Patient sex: F
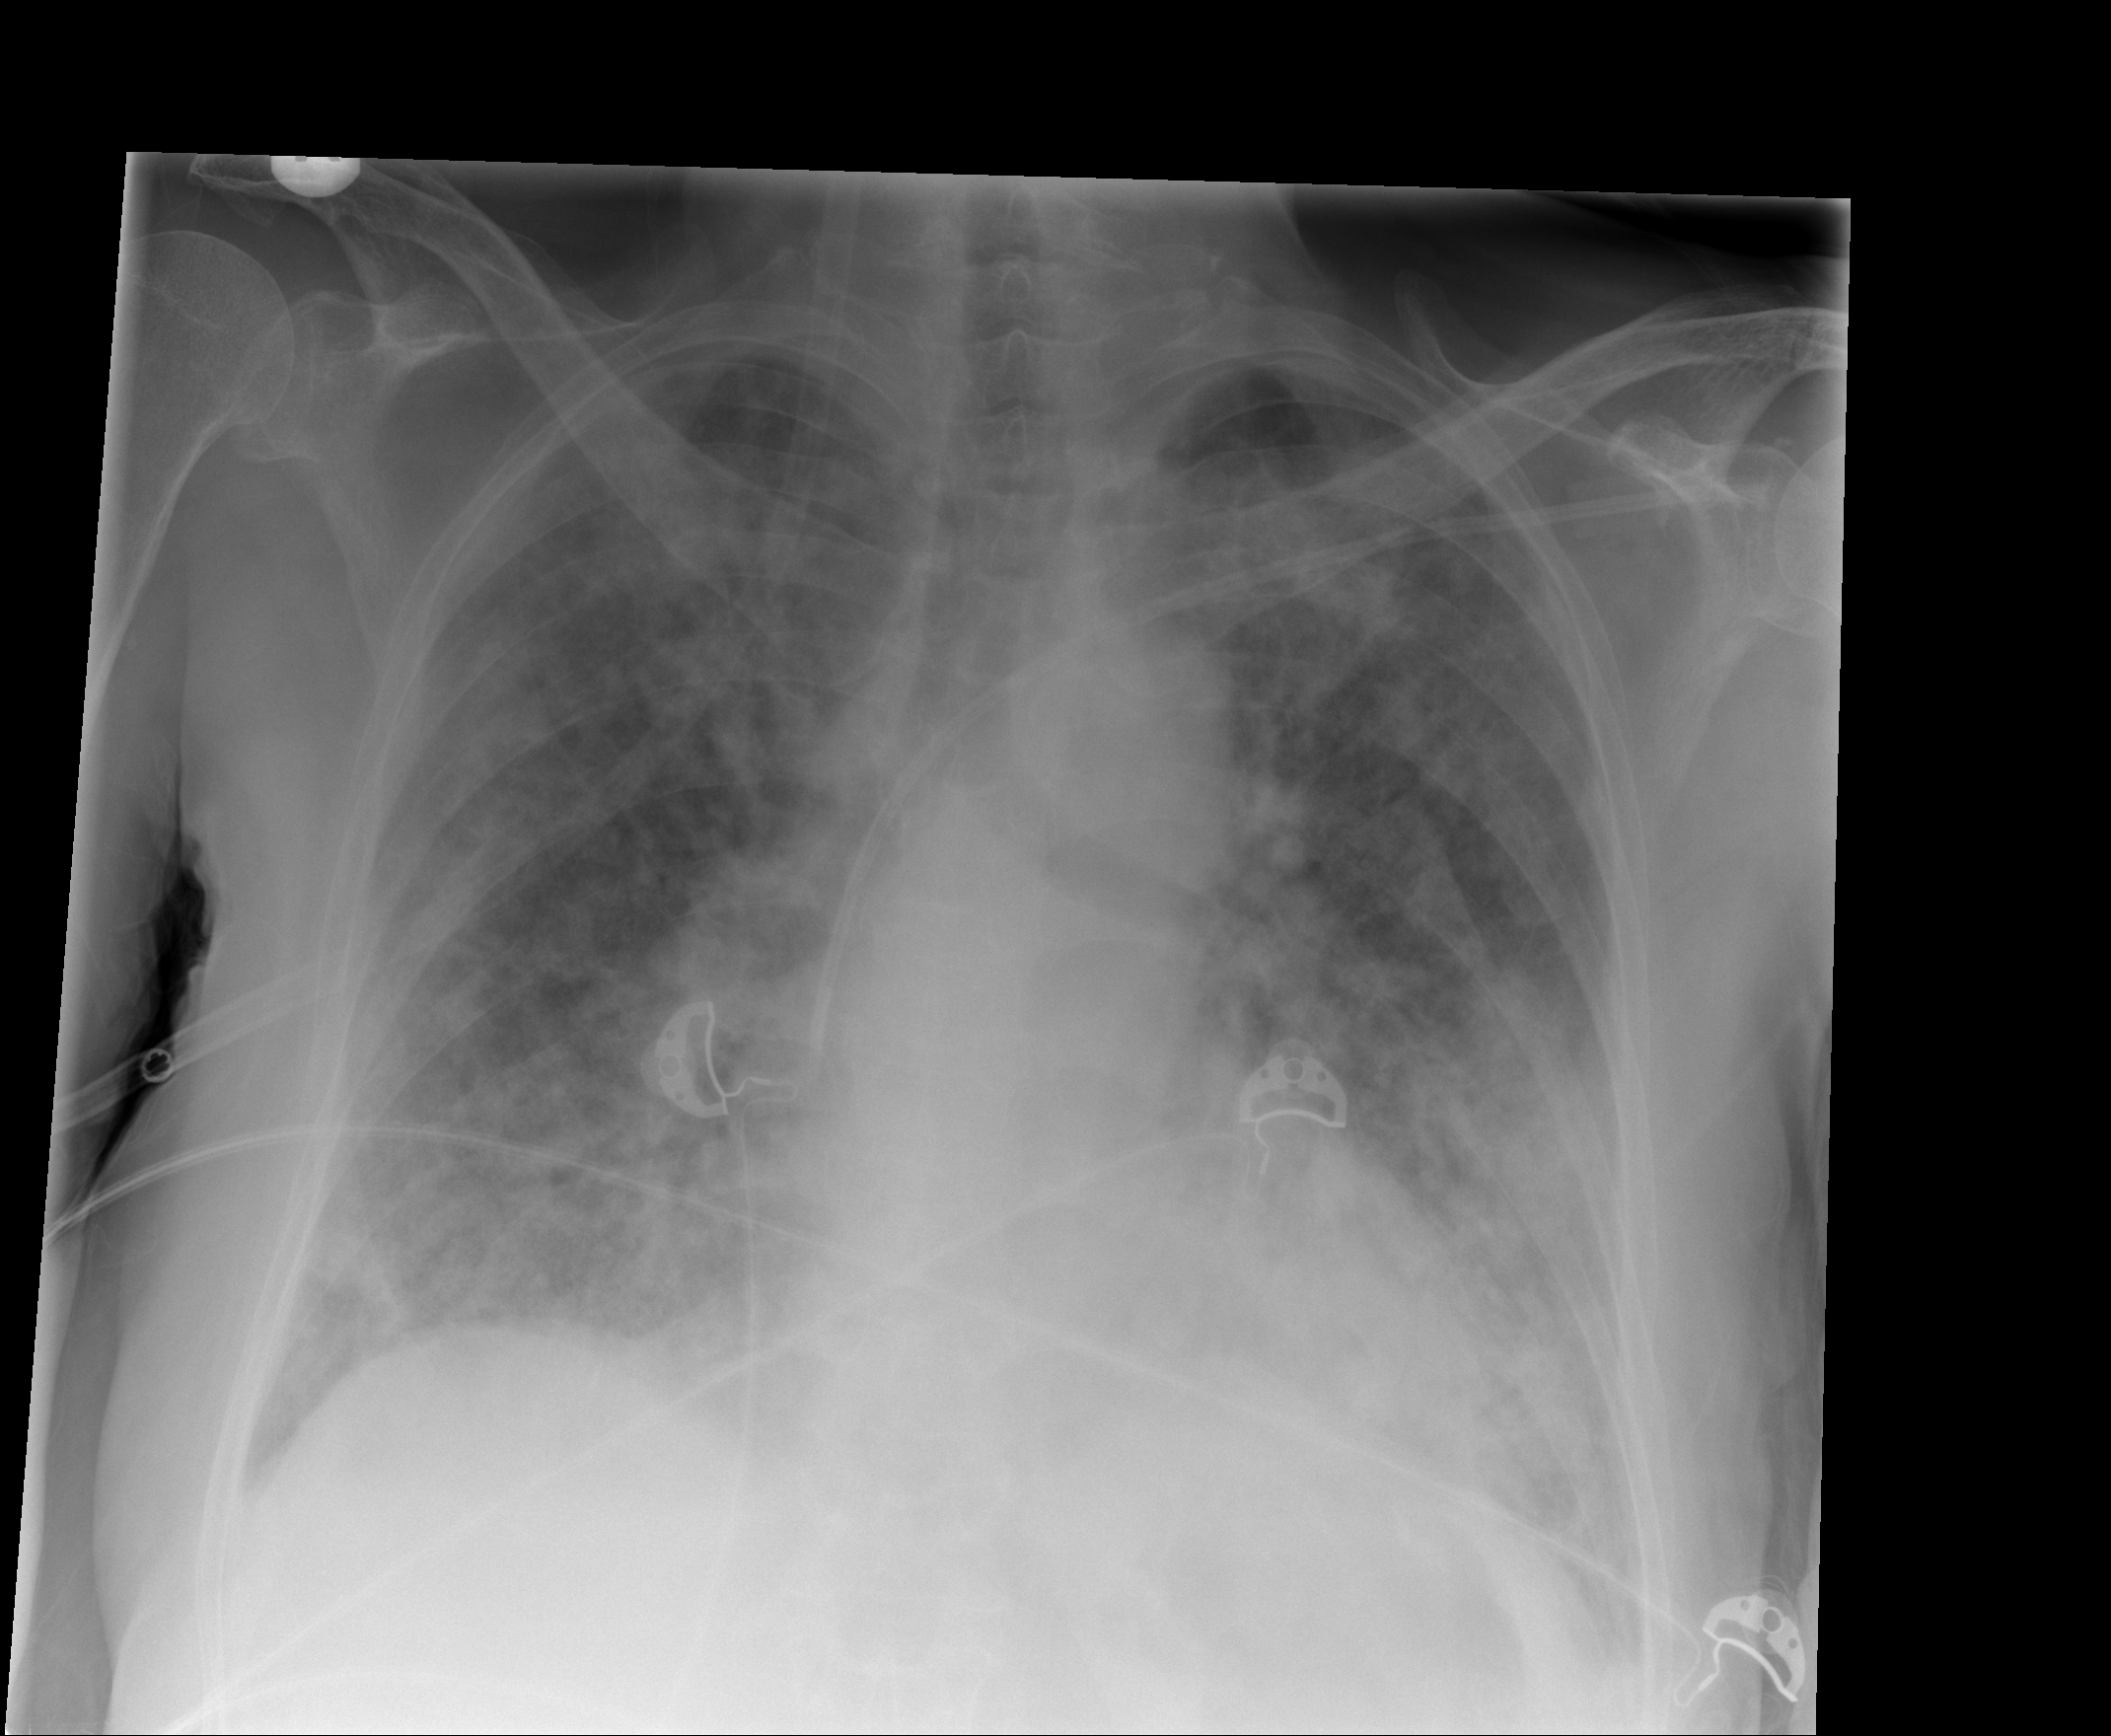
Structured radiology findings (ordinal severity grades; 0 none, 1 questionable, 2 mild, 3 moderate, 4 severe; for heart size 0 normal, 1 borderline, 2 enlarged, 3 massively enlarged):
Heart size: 0
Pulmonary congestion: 3
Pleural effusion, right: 0
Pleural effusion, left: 0
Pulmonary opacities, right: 4
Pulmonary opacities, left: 4
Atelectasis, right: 3
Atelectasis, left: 3